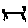
Label: cat